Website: apple-inc
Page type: payment
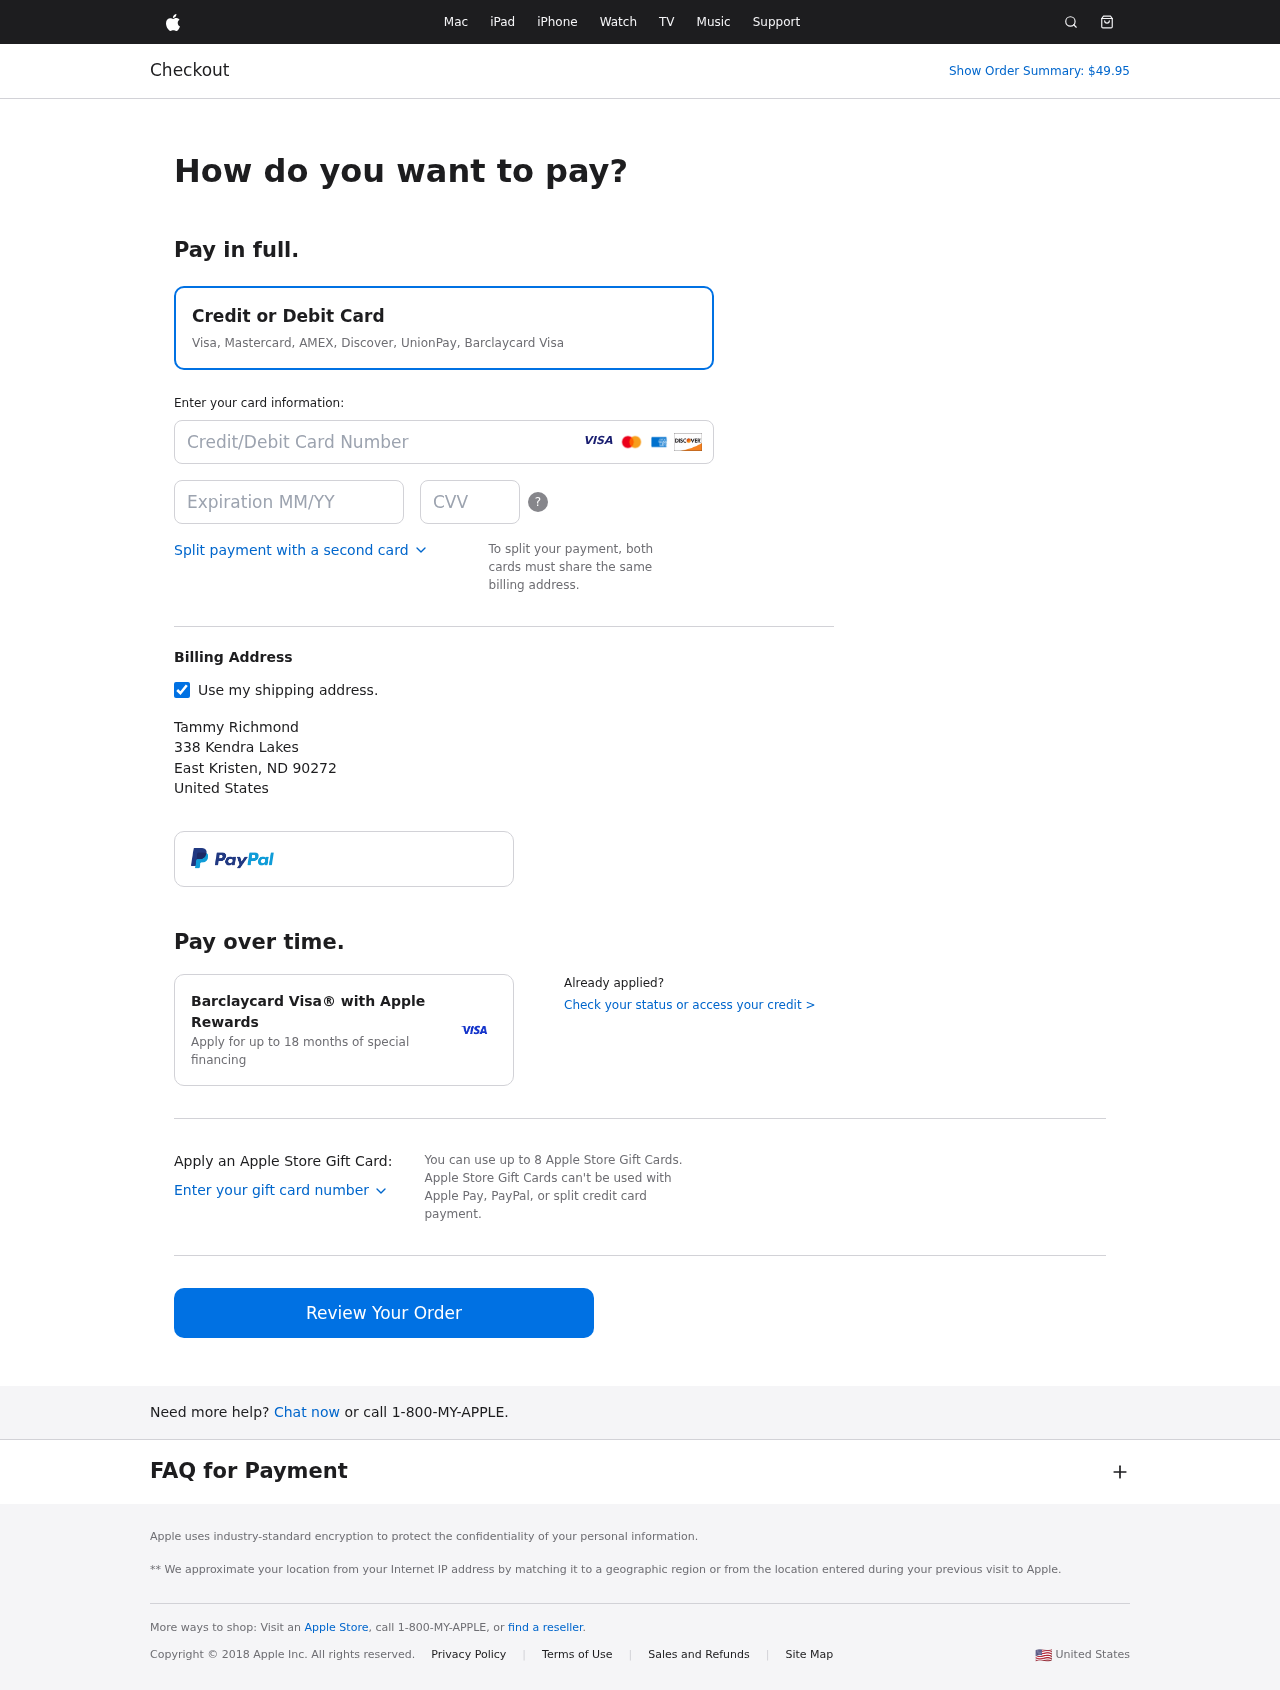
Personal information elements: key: PII_CARD_CVV
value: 743
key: PII_CARD_EXPIRY
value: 07/26
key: PII_CARD_NUMBER
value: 4102 6572 8356 2102
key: PII_CITY
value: East Kristen
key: PII_COUNTRY
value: United States
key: PII_FULLNAME
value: Tammy Richmond
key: PII_POSTCODE
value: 90272
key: PII_STATE_ABBR
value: ND
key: PII_STREET
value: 338 Kendra Lakes
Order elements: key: ORDER_TOTAL
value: Show Order Summary: $49.95